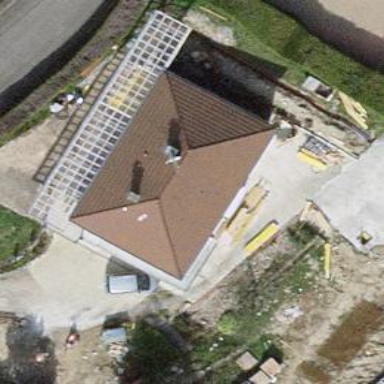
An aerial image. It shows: Detached building.